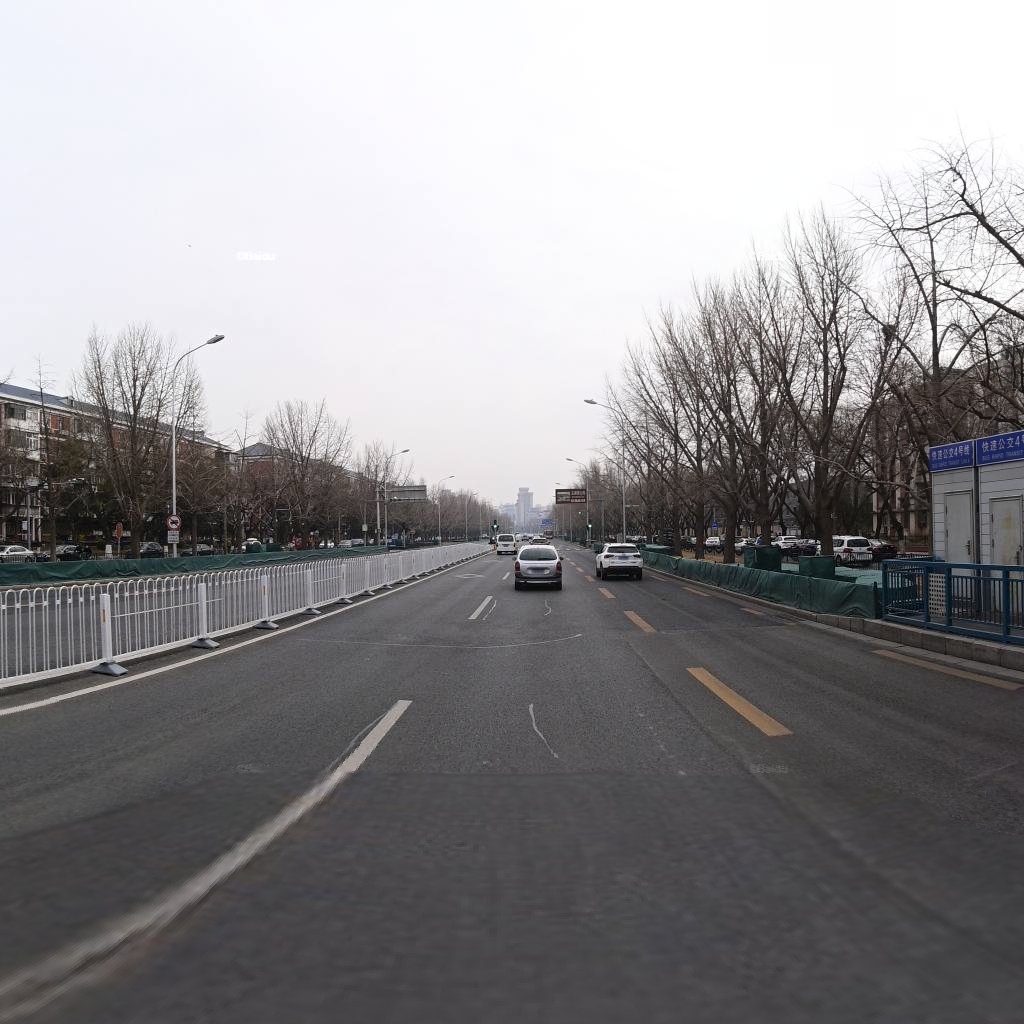
Region: Haidian
Road damage annotations: longitudinal patch, longitudinal patch, longitudinal patch, longitudinal patch, transverse patch, longitudinal crack